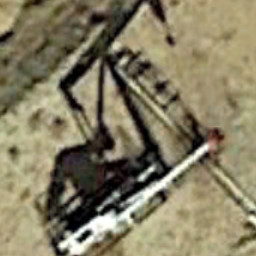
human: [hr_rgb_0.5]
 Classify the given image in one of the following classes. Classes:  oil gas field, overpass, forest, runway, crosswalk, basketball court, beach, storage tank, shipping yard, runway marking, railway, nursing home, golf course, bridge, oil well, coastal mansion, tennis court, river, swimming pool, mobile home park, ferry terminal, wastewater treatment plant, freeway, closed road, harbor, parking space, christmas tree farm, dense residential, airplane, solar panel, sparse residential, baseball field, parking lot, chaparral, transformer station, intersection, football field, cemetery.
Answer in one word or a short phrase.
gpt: oil well